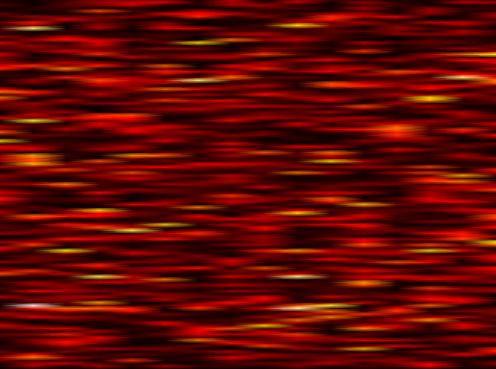
Label: FOFDM